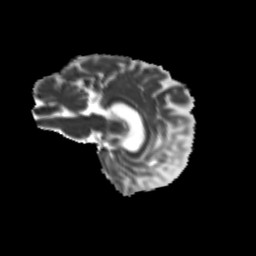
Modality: MD
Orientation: sagittal
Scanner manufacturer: siemens
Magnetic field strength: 3 T
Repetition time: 9.2 s
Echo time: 0.084 s